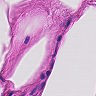
Metastatic tissue present: no